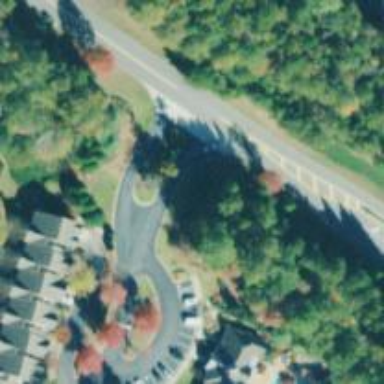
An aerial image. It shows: Residential road.